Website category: movie
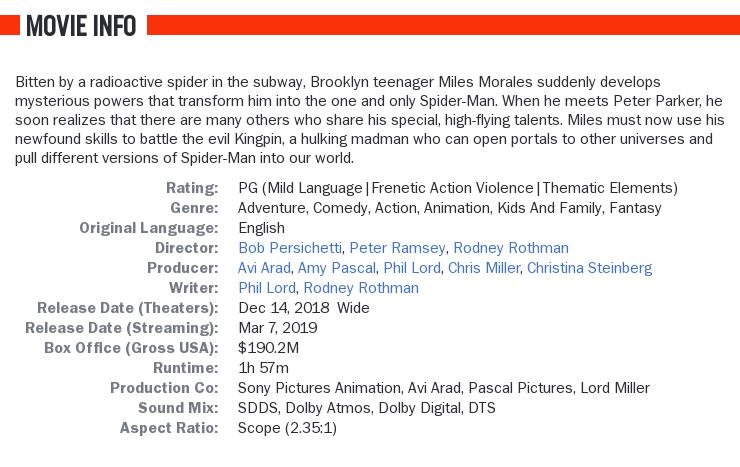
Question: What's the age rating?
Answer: PG (Mild Language|Frenetic Action Violence|Thematic Elements)

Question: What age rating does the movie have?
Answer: PG (Mild Language|Frenetic Action Violence|Thematic Elements)

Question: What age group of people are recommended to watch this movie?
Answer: PG (Mild Language|Frenetic Action Violence|Thematic Elements)

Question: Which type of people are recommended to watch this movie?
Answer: PG (Mild Language|Frenetic Action Violence|Thematic Elements)

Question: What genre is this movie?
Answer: adventure, comedy, action, animation, kids and family, fantasy

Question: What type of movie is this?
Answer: adventure, comedy, action, animation, kids and family, fantasy

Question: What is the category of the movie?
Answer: adventure, comedy, action, animation, kids and family, fantasy

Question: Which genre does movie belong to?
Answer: adventure, comedy, action, animation, kids and family, fantasy

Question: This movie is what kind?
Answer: adventure, comedy, action, animation, kids and family, fantasy

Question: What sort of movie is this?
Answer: adventure, comedy, action, animation, kids and family, fantasy

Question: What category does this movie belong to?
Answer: adventure, comedy, action, animation, kids and family, fantasy

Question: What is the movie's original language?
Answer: English

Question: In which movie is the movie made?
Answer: English

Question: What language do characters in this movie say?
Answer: English

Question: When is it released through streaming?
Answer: Mar 7, 2019

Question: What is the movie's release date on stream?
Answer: Mar 7, 2019

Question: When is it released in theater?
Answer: Dec 14, 2018 wide

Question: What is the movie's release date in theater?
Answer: Dec 14, 2018 wide

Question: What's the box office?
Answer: $190.2M

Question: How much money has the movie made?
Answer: $190.2M

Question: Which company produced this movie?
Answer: Sony Pictures Animation, Avi Arad, Pascal Pictures, Lord Miller

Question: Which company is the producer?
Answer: Sony Pictures Animation, Avi Arad, Pascal Pictures, Lord Miller

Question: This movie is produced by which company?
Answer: Sony Pictures Animation, Avi Arad, Pascal Pictures, Lord Miller

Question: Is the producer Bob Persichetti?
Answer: no

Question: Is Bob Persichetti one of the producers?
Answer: no

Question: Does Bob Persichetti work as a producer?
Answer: no

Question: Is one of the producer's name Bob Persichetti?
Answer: no

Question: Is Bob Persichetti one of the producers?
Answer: no

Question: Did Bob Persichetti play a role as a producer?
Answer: no

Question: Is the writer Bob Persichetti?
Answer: no

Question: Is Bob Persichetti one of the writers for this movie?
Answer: no

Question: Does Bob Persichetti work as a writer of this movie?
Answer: no

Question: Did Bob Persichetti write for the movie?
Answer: no

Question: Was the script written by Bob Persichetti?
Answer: no

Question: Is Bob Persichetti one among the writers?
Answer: no

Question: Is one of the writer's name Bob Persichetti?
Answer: no

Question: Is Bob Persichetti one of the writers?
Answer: no

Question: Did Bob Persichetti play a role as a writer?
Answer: no

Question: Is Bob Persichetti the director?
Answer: yes

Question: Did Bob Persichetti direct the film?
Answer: yes

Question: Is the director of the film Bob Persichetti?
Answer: yes

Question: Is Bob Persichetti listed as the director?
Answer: yes

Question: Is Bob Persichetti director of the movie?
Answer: yes

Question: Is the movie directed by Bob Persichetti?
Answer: yes

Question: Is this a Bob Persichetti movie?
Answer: yes

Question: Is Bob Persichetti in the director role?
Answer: yes

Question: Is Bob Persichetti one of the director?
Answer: yes

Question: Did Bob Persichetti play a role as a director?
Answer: yes

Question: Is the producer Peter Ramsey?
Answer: no

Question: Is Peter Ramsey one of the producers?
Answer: no

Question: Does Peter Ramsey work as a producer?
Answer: no

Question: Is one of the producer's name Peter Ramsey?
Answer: no

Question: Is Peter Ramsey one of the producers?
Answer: no

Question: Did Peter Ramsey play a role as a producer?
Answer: no

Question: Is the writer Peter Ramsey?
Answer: no

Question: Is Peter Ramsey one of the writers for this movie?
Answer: no

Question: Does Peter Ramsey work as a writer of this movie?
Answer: no

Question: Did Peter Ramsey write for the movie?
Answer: no

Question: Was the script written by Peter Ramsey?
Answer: no

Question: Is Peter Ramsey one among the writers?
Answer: no

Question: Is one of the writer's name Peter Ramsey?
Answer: no

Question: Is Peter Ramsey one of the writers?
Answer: no

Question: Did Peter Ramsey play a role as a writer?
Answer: no

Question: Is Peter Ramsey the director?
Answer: yes